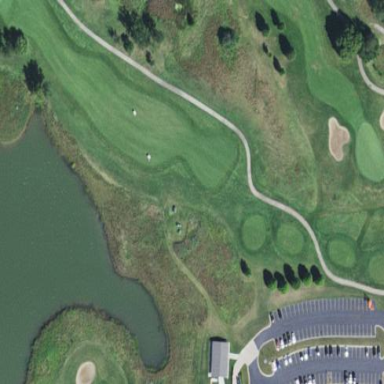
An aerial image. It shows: The area is marked as out of bounds on the golf course.